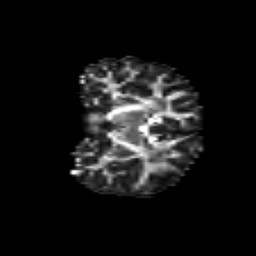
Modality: FA
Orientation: coronal
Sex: male
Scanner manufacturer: siemens
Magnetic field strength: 3 T
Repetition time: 5 s
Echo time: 0.071 s